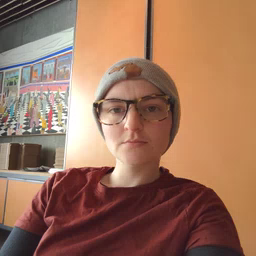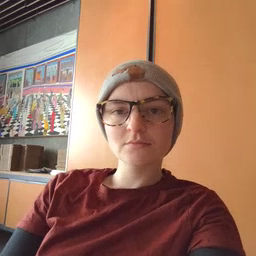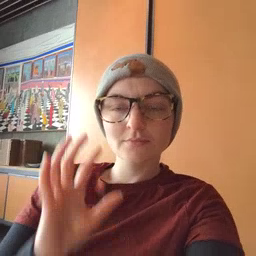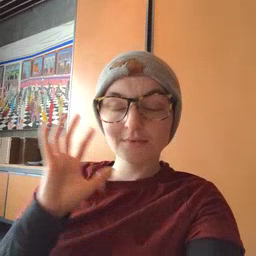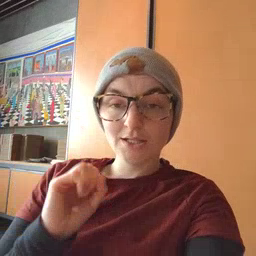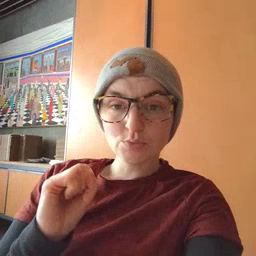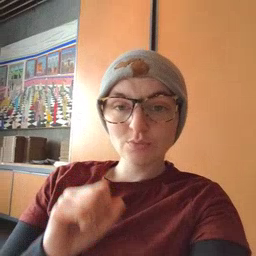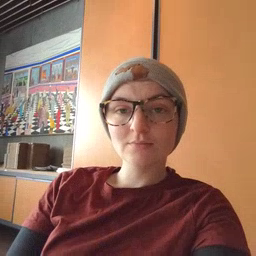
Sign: loud